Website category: sports
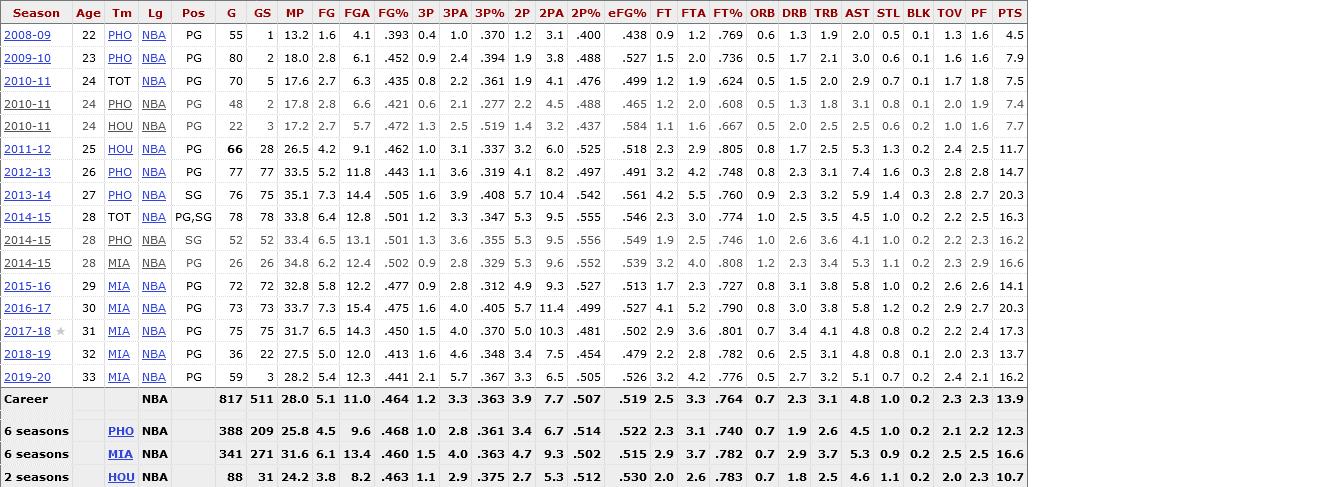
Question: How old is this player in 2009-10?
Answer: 23

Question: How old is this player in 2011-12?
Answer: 25

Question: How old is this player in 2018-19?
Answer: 32

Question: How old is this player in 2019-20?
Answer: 33

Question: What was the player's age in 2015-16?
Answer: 29

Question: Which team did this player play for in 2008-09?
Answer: PHO

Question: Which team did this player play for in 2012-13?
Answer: PHO

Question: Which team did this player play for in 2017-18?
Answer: MIA

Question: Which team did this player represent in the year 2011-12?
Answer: HOU

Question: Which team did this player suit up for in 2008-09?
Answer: PHO

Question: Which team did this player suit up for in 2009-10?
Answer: PHO

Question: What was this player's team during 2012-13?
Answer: PHO

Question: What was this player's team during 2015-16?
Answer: MIA

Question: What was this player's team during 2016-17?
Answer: MIA

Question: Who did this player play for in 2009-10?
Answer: PHO

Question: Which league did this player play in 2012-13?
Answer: NBA

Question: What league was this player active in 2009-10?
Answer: NBA

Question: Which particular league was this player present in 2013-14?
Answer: NBA

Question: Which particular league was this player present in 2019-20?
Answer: NBA

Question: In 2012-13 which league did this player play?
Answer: NBA

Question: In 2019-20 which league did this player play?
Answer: NBA

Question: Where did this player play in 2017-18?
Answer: NBA

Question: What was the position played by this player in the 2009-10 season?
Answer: PG

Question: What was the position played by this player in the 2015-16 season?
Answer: PG

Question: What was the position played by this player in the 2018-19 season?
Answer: PG

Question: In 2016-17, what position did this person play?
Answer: PG

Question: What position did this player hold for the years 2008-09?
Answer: PG

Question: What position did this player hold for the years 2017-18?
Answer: PG

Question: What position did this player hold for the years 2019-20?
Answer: PG

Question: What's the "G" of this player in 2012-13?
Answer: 77

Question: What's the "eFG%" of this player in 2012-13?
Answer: .491

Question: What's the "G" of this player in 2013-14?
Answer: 76

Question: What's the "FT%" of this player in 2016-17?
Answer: .790

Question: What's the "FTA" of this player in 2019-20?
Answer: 4.2

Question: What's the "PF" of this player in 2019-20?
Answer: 2.1

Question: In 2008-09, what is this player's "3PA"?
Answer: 1.0

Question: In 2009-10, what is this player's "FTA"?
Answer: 2.0

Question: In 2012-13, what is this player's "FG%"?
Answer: .443

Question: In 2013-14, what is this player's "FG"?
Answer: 7.3

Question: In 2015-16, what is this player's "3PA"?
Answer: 2.8

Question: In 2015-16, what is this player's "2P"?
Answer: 4.9

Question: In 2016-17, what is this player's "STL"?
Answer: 1.2

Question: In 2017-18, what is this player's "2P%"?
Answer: .481

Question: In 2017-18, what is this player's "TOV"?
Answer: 2.2

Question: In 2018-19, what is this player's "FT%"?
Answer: .782

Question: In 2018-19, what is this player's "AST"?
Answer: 4.8

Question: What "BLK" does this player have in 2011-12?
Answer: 0.2

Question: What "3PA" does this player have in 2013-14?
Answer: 3.9

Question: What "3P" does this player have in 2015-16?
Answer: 0.9

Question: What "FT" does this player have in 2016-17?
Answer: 4.1

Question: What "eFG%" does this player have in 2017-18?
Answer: .502

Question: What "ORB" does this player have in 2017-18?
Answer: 0.7

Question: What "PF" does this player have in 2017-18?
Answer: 2.4

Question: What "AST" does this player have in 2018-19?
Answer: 4.8

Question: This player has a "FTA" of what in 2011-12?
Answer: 2.9

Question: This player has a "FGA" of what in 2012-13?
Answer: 11.8

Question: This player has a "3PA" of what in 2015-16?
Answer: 2.8

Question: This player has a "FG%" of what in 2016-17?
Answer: .475

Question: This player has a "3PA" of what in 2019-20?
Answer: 5.7

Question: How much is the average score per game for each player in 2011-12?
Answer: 11.7

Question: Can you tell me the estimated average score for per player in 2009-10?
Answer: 7.9

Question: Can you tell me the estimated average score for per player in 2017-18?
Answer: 17.3

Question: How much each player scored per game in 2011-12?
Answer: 11.7

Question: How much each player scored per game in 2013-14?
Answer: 20.3